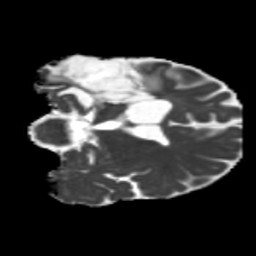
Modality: MD
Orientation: coronal
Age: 39
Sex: male
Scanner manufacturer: siemens
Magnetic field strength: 3 T
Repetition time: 5.25 s
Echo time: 0.08 s